Question: Here's my error, in picture format in case it's easier to read:

<URL>
I appreciate any tips or advice. Here's the text of the error(by the way, ignore the first 4 comments below this):
'''
C:\LatestPS runk\wspps\petstore>ant deploy
Buildfile: C:\LatestPS runk\wspps\petstoreuild.xml
check:
tools:
-pre-deploy:
deploy:
[exec] remote failure: Error occurred during deployment: Exception while lo
ading the app : java.lang.IllegalStateException: ContainerBase.addChild: start:
org.apache.catalina.LifecycleException: java.lang.IllegalArgumentException: java
.lang.IllegalArgumentException: PWC1430: Unable to add listener of type: com.sun
.javaee.blueprints.petstore.model.CatalogFacade, because it does not implement a
ny of the required ServletContextListener, ServletContextAttributeListener, Serv
letRequestListener, ServletRequestAttributeListener, HttpSessionListener, or Htt
pSessionAttributeListener interfaces. Please see server.log for more details.
[exec] Command deploy failed.
BUILD FAILED
C:\LatestPS runk\wsp-projectpp-server-ant.xml:379: exec returned: 1
'''
A meaty stack trace, but here goes:
'''
[#|2011-09-19T14:18:13.<PHONE>|SEVERE|glassfish3.1.1|org.apache.catalina.core.ContainerBase|_ThreadID=18;_ThreadName=Thread-2;|ContainerBase.addChild: start:
org.apache.catalina.LifecycleException: java.lang.IllegalArgumentException: java.lang.IllegalArgumentException: PWC1430: Unable to add listener of type: com.sun.javaee.blueprints.petstore.model.CatalogFacade, because it does not implement any of the required ServletContextListener, ServletContextAttributeListener, ServletRequestListener, ServletRequestAttributeListener, HttpSessionListener, or HttpSessionAttributeListener interfaces
at org.apache.catalina.core.StandardContext.start(StandardContext.java:5332)
at com.sun.enterprise.web.WebModule.start(WebModule.java:498)
at org.apache.catalina.core.ContainerBase.addChildInternal(ContainerBase.java:917)
at org.apache.catalina.core.ContainerBase.addChild(ContainerBase.java:901)
at org.apache.catalina.core.StandardHost.addChild(StandardHost.java:733)
at com.sun.enterprise.web.WebContainer.loadWebModule(WebContainer.java:2000)
at com.sun.enterprise.web.WebContainer.loadWebModule(WebContainer.java:1651)
at com.sun.enterprise.web.WebApplication.start(WebApplication.java:109)
at org.glassfish.internal.data.EngineRef.start(EngineRef.java:130)
at org.glassfish.internal.data.ModuleInfo.start(ModuleInfo.java:269)
at org.glassfish.internal.data.ApplicationInfo.start(ApplicationInfo.java:294)
at com.sun.enterprise.v3.server.ApplicationLifecycle.deploy(ApplicationLifecycle.java:462)
at com.sun.enterprise.v3.server.ApplicationLifecycle.deploy(ApplicationLifecycle.java:240)
at org.glassfish.deployment.admin.DeployCommand.execute(DeployCommand.java:382)
at com.sun.enterprise.v3.admin.CommandRunnerImpl$1.execute(CommandRunnerImpl.java:355)
at com.sun.enterprise.v3.admin.CommandRunnerImpl.doCommand(CommandRunnerImpl.java:370)
at com.sun.enterprise.v3.admin.CommandRunnerImpl.doCommand(CommandRunnerImpl.java:1064)
at com.sun.enterprise.v3.admin.CommandRunnerImpl.access$1200(CommandRunnerImpl.java:96)
at com.sun.enterprise.v3.admin.CommandRunnerImpl$ExecutionContext.execute(CommandRunnerImpl.java:1244)
at com.sun.enterprise.v3.admin.CommandRunnerImpl$ExecutionContext.execute(CommandRunnerImpl.java:1232)
at com.sun.enterprise.v3.admin.AdminAdapter.doCommand(AdminAdapter.java:459)
at com.sun.enterprise.v3.admin.AdminAdapter.service(AdminAdapter.java:209)
at com.sun.grizzly.tcp.http11.GrizzlyAdapter.service(GrizzlyAdapter.java:168)
at com.sun.enterprise.v3.server.HK2Dispatcher.dispath(HK2Dispatcher.java:117)
at com.sun.enterprise.v3.services.impl.ContainerMapper.service(ContainerMapper.java:238)
at com.sun.grizzly.http.ProcessorTask.invokeAdapter(ProcessorTask.java:828)
at com.sun.grizzly.http.ProcessorTask.doProcess(ProcessorTask.java:725)
at com.sun.grizzly.http.ProcessorTask.process(ProcessorTask.java:1019)
at com.sun.grizzly.http.DefaultProtocolFilter.execute(DefaultProtocolFilter.java:225)
at com.sun.grizzly.DefaultProtocolChain.executeProtocolFilter(DefaultProtocolChain.java:137)
at com.sun.grizzly.DefaultProtocolChain.execute(DefaultProtocolChain.java:104)
at com.sun.grizzly.DefaultProtocolChain.execute(DefaultProtocolChain.java:90)
at com.sun.grizzly.http.HttpProtocolChain.execute(HttpProtocolChain.java:79)
at com.sun.grizzly.ProtocolChainContextTask.doCall(ProtocolChainContextTask.java:54)
at com.sun.grizzly.SelectionKeyContextTask.call(SelectionKeyContextTask.java:59)
at com.sun.grizzly.ContextTask.run(ContextTask.java:71)
at com.sun.grizzly.util.AbstractThreadPool$Worker.doWork(AbstractThreadPool.java:532)
at com.sun.grizzly.util.AbstractThreadPool$Worker.run(AbstractThreadPool.java:513)
at java.lang.Thread.run(Thread.java:619)
Caused by: java.lang.IllegalArgumentException: java.lang.IllegalArgumentException: PWC1430: Unable to add listener of type: com.sun.javaee.blueprints.petstore.model.CatalogFacade, because it does not implement any of the required ServletContextListener, ServletContextAttributeListener, ServletRequestListener, ServletRequestAttributeListener, HttpSessionListener, or HttpSessionAttributeListener interfaces
at org.apache.catalina.core.StandardContext.addListener(StandardContext.java:2743)
at org.apache.catalina.core.StandardContext.addApplicationListener(StandardContext.java:1966)
at com.sun.enterprise.web.TomcatDeploymentConfig.configureApplicationListener(TomcatDeploymentConfig.java:235)
at com.sun.enterprise.web.TomcatDeploymentConfig.configureWebModule(TomcatDeploymentConfig.java:94)
at com.sun.enterprise.web.WebModuleContextConfig.start(WebModuleContextConfig.java:274)
at com.sun.enterprise.web.WebModuleContextConfig.lifecycleEvent(WebModuleContextConfig.java:172)
at org.apache.catalina.util.LifecycleSupport.fireLifecycleEvent(LifecycleSupport.java:149)
at org.apache.catalina.core.StandardContext.start(StandardContext.java:5329)
... 38 more
Caused by: java.lang.IllegalArgumentException: PWC1430: Unable to add listener of type: com.sun.javaee.blueprints.petstore.model.CatalogFacade, because it does not implement any of the required ServletContextListener, ServletContextAttributeListener, ServletRequestListener, ServletRequestAttributeListener, HttpSessionListener, or HttpSessionAttributeListener interfaces
at org.apache.catalina.core.StandardContext.createListener(StandardContext.java:2846)
at org.apache.catalina.core.StandardContext.loadListener(StandardContext.java:4806)
at com.sun.enterprise.web.WebModule.loadListener(WebModule.java:1599)
at org.apache.catalina.core.StandardContext.addListener(StandardContext.java:2740)
... 45 more
|#]
[#|2011-09-19T14:18:13.<PHONE>|WARNING|glassfish3.1.1|javax.enterprise.system.container.web.com.sun.enterprise.web|_ThreadID=18;_ThreadName=Thread-2;|java.lang.IllegalStateException: ContainerBase.addChild: start: org.apache.catalina.LifecycleException: java.lang.IllegalArgumentException: java.lang.IllegalArgumentException: PWC1430: Unable to add listener of type: com.sun.javaee.blueprints.petstore.model.CatalogFacade, because it does not implement any of the required ServletContextListener, ServletContextAttributeListener, ServletRequestListener, ServletRequestAttributeListener, HttpSessionListener, or HttpSessionAttributeListener interfaces
java.lang.IllegalStateException: ContainerBase.addChild: start: org.apache.catalina.LifecycleException: java.lang.IllegalArgumentException: java.lang.IllegalArgumentException: PWC1430: Unable to add listener of type: com.sun.javaee.blueprints.petstore.model.CatalogFacade, because it does not implement any of the required ServletContextListener, ServletContextAttributeListener, ServletRequestListener, ServletRequestAttributeListener, HttpSessionListener, or HttpSessionAttributeListener interfaces
at org.apache.catalina.core.ContainerBase.addChildInternal(ContainerBase.java:921)
at org.apache.catalina.core.ContainerBase.addChild(ContainerBase.java:901)
at org.apache.catalina.core.StandardHost.addChild(StandardHost.java:733)
at com.sun.enterprise.web.WebContainer.loadWebModule(WebContainer.java:2000)
at com.sun.enterprise.web.WebContainer.loadWebModule(WebContainer.java:1651)
at com.sun.enterprise.web.WebApplication.start(WebApplication.java:109)
at org.glassfish.internal.data.EngineRef.start(EngineRef.java:130)
at org.glassfish.internal.data.ModuleInfo.start(ModuleInfo.java:269)
at org.glassfish.internal.data.ApplicationInfo.start(ApplicationInfo.java:294)
at com.sun.enterprise.v3.server.ApplicationLifecycle.deploy(ApplicationLifecycle.java:462)
at com.sun.enterprise.v3.server.ApplicationLifecycle.deploy(ApplicationLifecycle.java:240)
at org.glassfish.deployment.admin.DeployCommand.execute(DeployCommand.java:382)
at com.sun.enterprise.v3.admin.CommandRunnerImpl$1.execute(CommandRunnerImpl.java:355)
at com.sun.enterprise.v3.admin.CommandRunnerImpl.doCommand(CommandRunnerImpl.java:370)
at com.sun.enterprise.v3.admin.CommandRunnerImpl.doCommand(CommandRunnerImpl.java:1064)
at com.sun.enterprise.v3.admin.CommandRunnerImpl.access$1200(CommandRunnerImpl.java:96)
at com.sun.enterprise.v3.admin.CommandRunnerImpl$ExecutionContext.execute(CommandRunnerImpl.java:1244)
at com.sun.enterprise.v3.admin.CommandRunnerImpl$ExecutionContext.execute(CommandRunnerImpl.java:1232)
at com.sun.enterprise.v3.admin.AdminAdapter.doCommand(AdminAdapter.java:459)
at com.sun.enterprise.v3.admin.AdminAdapter.service(AdminAdapter.java:209)
at com.sun.grizzly.tcp.http11.GrizzlyAdapter.service(GrizzlyAdapter.java:168)
at com.sun.enterprise.v3.server.HK2Dispatcher.dispath(HK2Dispatcher.java:117)
at com.sun.enterprise.v3.services.impl.ContainerMapper.service(ContainerMapper.java:238)
at com.sun.grizzly.http.ProcessorTask.invokeAdapter(ProcessorTask.java:828)
at com.sun.grizzly.http.ProcessorTask.doProcess(ProcessorTask.java:725)
at com.sun.grizzly.http.ProcessorTask.process(ProcessorTask.java:1019)
at com.sun.grizzly.http.DefaultProtocolFilter.execute(DefaultProtocolFilter.java:225)
at com.sun.grizzly.DefaultProtocolChain.executeProtocolFilter(DefaultProtocolChain.java:137)
at com.sun.grizzly.DefaultProtocolChain.execute(DefaultProtocolChain.java:104)
at com.sun.grizzly.DefaultProtocolChain.execute(DefaultProtocolChain.java:90)
at com.sun.grizzly.http.HttpProtocolChain.execute(HttpProtocolChain.java:79)
at com.sun.grizzly.ProtocolChainContextTask.doCall(ProtocolChainContextTask.java:54)
at com.sun.grizzly.SelectionKeyContextTask.call(SelectionKeyContextTask.java:59)
at com.sun.grizzly.ContextTask.run(ContextTask.java:71)
at com.sun.grizzly.util.AbstractThreadPool$Worker.doWork(AbstractThreadPool.java:532)
at com.sun.grizzly.util.AbstractThreadPool$Worker.run(AbstractThreadPool.java:513)
at java.lang.Thread.run(Thread.java:619)
|#]
[#|2011-09-19T14:18:13.<PHONE>|SEVERE|glassfish3.1.1|javax.enterprise.system.tools.admin.org.glassfish.deployment.admin|_ThreadID=18;_ThreadName=Thread-2;|Exception while invoking class com.sun.enterprise.web.WebApplication start method
java.lang.Exception: java.lang.IllegalStateException: ContainerBase.addChild: start: org.apache.catalina.LifecycleException: java.lang.IllegalArgumentException: java.lang.IllegalArgumentException: PWC1430: Unable to add listener of type: com.sun.javaee.blueprints.petstore.model.CatalogFacade, because it does not implement any of the required ServletContextListener, ServletContextAttributeListener, ServletRequestListener, ServletRequestAttributeListener, HttpSessionListener, or HttpSessionAttributeListener interfaces
at com.sun.enterprise.web.WebApplication.start(WebApplication.java:138)
at org.glassfish.internal.data.EngineRef.start(EngineRef.java:130)
at org.glassfish.internal.data.ModuleInfo.start(ModuleInfo.java:269)
at org.glassfish.internal.data.ApplicationInfo.start(ApplicationInfo.java:294)
at com.sun.enterprise.v3.server.ApplicationLifecycle.deploy(ApplicationLifecycle.java:462)
at com.sun.enterprise.v3.server.ApplicationLifecycle.deploy(ApplicationLifecycle.java:240)
at org.glassfish.deployment.admin.DeployCommand.execute(DeployCommand.java:382)
at com.sun.enterprise.v3.admin.CommandRunnerImpl$1.execute(CommandRunnerImpl.java:355)
at com.sun.enterprise.v3.admin.CommandRunnerImpl.doCommand(CommandRunnerImpl.java:370)
at com.sun.enterprise.v3.admin.CommandRunnerImpl.doCommand(CommandRunnerImpl.java:1064)
at com.sun.enterprise.v3.admin.CommandRunnerImpl.access$1200(CommandRunnerImpl.java:96)
at com.sun.enterprise.v3.admin.CommandRunnerImpl$ExecutionContext.execute(CommandRunnerImpl.java:1244)
at com.sun.enterprise.v3.admin.CommandRunnerImpl$ExecutionContext.execute(CommandRunnerImpl.java:1232)
at com.sun.enterprise.v3.admin.AdminAdapter.doCommand(AdminAdapter.java:459)
at com.sun.enterprise.v3.admin.AdminAdapter.service(AdminAdapter.java:209)
at com.sun.grizzly.tcp.http11.GrizzlyAdapter.service(GrizzlyAdapter.java:168)
at com.sun.enterprise.v3.server.HK2Dispatcher.dispath(HK2Dispatcher.java:117)
at com.sun.enterprise.v3.services.impl.ContainerMapper.service(ContainerMapper.java:238)
at com.sun.grizzly.http.ProcessorTask.invokeAdapter(ProcessorTask.java:828)
at com.sun.grizzly.http.ProcessorTask.doProcess(ProcessorTask.java:725)
at com.sun.grizzly.http.ProcessorTask.process(ProcessorTask.java:1019)
at com.sun.grizzly.http.DefaultProtocolFilter.execute(DefaultProtocolFilter.java:225)
at com.sun.grizzly.DefaultProtocolChain.executeProtocolFilter(DefaultProtocolChain.java:137)
at com.sun.grizzly.DefaultProtocolChain.execute(DefaultProtocolChain.java:104)
at com.sun.grizzly.DefaultProtocolChain.execute(DefaultProtocolChain.java:90)
at com.sun.grizzly.http.HttpProtocolChain.execute(HttpProtocolChain.java:79)
at com.sun.grizzly.ProtocolChainContextTask.doCall(ProtocolChainContextTask.java:54)
at com.sun.grizzly.SelectionKeyContextTask.call(SelectionKeyContextTask.java:59)
at com.sun.grizzly.ContextTask.run(ContextTask.java:71)
at com.sun.grizzly.util.AbstractThreadPool$Worker.doWork(AbstractThreadPool.java:532)
at com.sun.grizzly.util.AbstractThreadPool$Worker.run(AbstractThreadPool.java:513)
at java.lang.Thread.run(Thread.java:619)
|#]
[#|2011-09-19T14:18:13.<PHONE>|SEVERE|glassfish3.1.1|javax.enterprise.system.core.com.sun.enterprise.v3.server|_ThreadID=18;_ThreadName=Thread-2;|Exception while loading the app|#]
[#|2011-09-19T14:18:13.<PHONE>|SEVERE|glassfish3.1.1|javax.enterprise.system.tools.admin.org.glassfish.deployment.admin|_ThreadID=18;_ThreadName=Thread-2;|Exception while loading the app : java.lang.IllegalStateException: ContainerBase.addChild: start: org.apache.catalina.LifecycleException: java.lang.IllegalArgumentException: java.lang.IllegalArgumentException: PWC1430: Unable to add listener of type: com.sun.javaee.blueprints.petstore.model.CatalogFacade, because it does not implement any of the required ServletContextListener, ServletContextAttributeListener, ServletRequestListener, ServletRequestAttributeListener, HttpSessionListener, or HttpSessionAttributeListener interfaces|#]
'''
Thank You Very Much
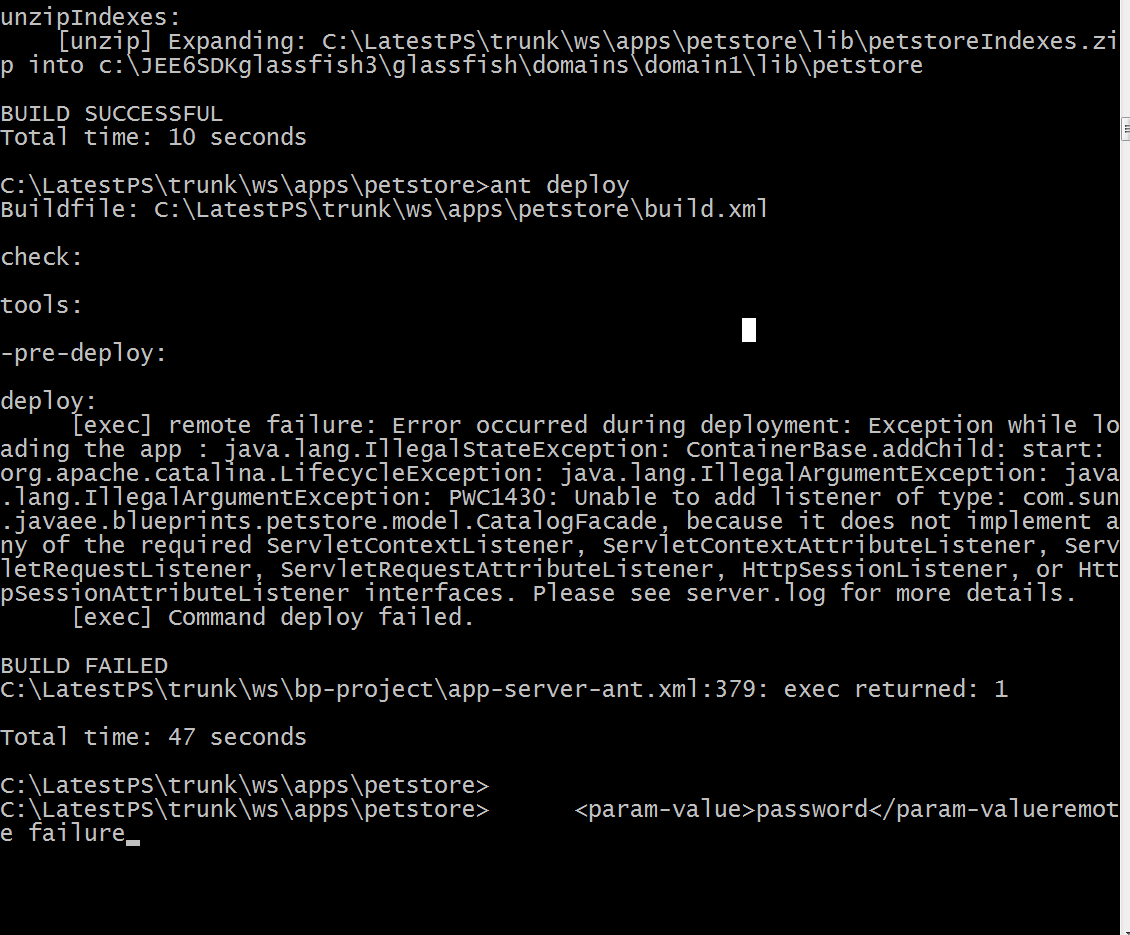
Answer: I've just actually built and deployed this project on Glassfish 3.1 without any problems. I just had to tweak some properties, since I was using my own server (not from Java EE SDK) but that shouldn't matter.
So, building and running this project actually requires 3 steps. Let's call the 'ws' folder '${samples-root}'. Then you have to:
1. Correctly set properties in ${samples-root}/bp-project/build.properties
2. Change to ${samples-root}/apps/petstore and issue ant setup from command prompt
3. Issue ant run command.
That's it. Now you can open <URL> in your web browser and explore this application.
As for your post, I see you issued 'ant deploy' command which should be automatically called from 'run' target, so you don't have to do that.
Actually there's quite a good tutorial on how to build and run this app included. You can find it in '${samples-root}/apps/petstore/index.html'.
Also I saw from your previous posts that you tried to deploy it manually via admin console. I don't recommend you doing it unless you clearly understand the build process since you might have missed something.
before you do anything, don't forget to start glassfish and database server by issuing the following commands from '$GLASSFISH_HOME/bin' (here '$GLASSFISH_HOME' would probably be 'glassfish3/glassfish') 'asadmin start-domain', 'asadmin start-database'.